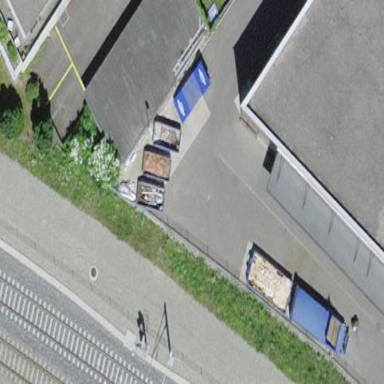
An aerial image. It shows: Garage.